Question: I have created with hist() function a mix of histogram and bar chart. Picture and code below.
And now I want to do something similar with ggplot2 or plotly, because I want to have such a plot in a shiny app as interactive plot. After many hours I don't found a solution how to do it.
On the x axis of my plot I have the temperature and on the y axis I have the sum of people which live in the range of the temperature. And above each bin I have also real sum of people for each bin. As it is possible that some people are multiple times listed in the same bins, therefor I also have the sum, let me say, of the "unique" people.
This how it looks with 'hist()'.

As always, any help is appreciated.
'''
# create df
mydf <- data.frame(
City.as.ID=c("Honefoss : Norwegen", "Honefoss : Norwegen", "Honefoss : Norwegen", "Honefoss : Norwegen", "Honefoss : Norwegen", "Honefoss : Norwegen",
"Jessheim : Norwegen","Jessheim : Norwegen", "Jessheim : Norwegen", "Jessheim : Norwegen", "Jessheim : Norwegen", "Jessheim : Norwegen",
"Hanko : Finnland","Hanko : Finnland","Hanko : Finnland","Hanko : Finnland","Hanko : Finnland", "Hanko : Finnland",
"Espoo : Finnland","Espoo : Finnland","Espoo : Finnland","Espoo : Finnland","Espoo : Finnland","Espoo : Finnland"),
peoplefreq=c(1,1,1,1,1,1,
3,3,3,3,3,3,
18,18,18,18,18,18,
2,2,2,2,2,2),
temperature=c(-4.93, -3.55, 0.82, 3.7, 10.18,13.41,
-1.92, -2.6, 2.19, 4.04, 10.75, 14.18,
-2.39, -2.54, 0.78, 2.39, 9.22, 13.41,
-2.86, -3.51, 0.12, 2.06, 9.16, 13.35),
row_id=c(1,2,3,4,5,6,7,8,9,10,11,12,13,14,15,16,17,18,19,20,21,22,23,24)
)
mydf
# sorting the temperature column
mydf <- mydf[order(mydf$temperature),]
mydf
# from here all the work for plot
mydata <- mydf
mx <- mydata$temperature
my <- mydata$peoplefreq
mc <- mydata$City.as.ID
# get the data from hist()
h <- hist(mydata$temperature, plot = FALSE)
# get the breakpionts
breaks <- data.frame(
"start"=h$breaks[-length(h$breaks)],
"end"=h$breaks[-1]
)
breaks
# sum up the y values within the x bins
sums_of_y_within_x_bins <- apply(breaks, MARGIN=1, FUN=function(x) { sum(my[ mx >= x[1] & mx < x[2] ]) })
sums_of_y_within_x_bins
# sums instead of frequency
h$counts <- sums_of_y_within_x_bins
# sum up the unique values of y within the x bins
# in between temperature -5 to 0 there are total 48 peoples but some of them are multiple times listed
# in real there are only 24 people
uniqvalues_of_y <- apply(breaks, MARGIN=1, FUN=function(x) {
newdata <- unique(subset(mydata, select = c(City.as.ID, peoplefreq)))
sum(newdata$peoplefreq[is.element(newdata$City.as.ID, as.vector(unique(mc[ mx >= x[1] & mx < x[2] ])))])
})
uniqvalues_of_y
uniqvalues_of_y <- as.character(uniqvalues_of_y)
# the final plot as a mix of histogram and bar chart
plot(h, labels = uniqvalues_of_y , ylab="Total sum of y", col="gray")
# some try
library(ggplot2)
#here it counts how many values are within the x bin but not the sum
ggplot(mydata, aes(x=mx, fill=my)) +
geom_histogram(breaks=c(-5,0,5,10,15), color="black")
'''
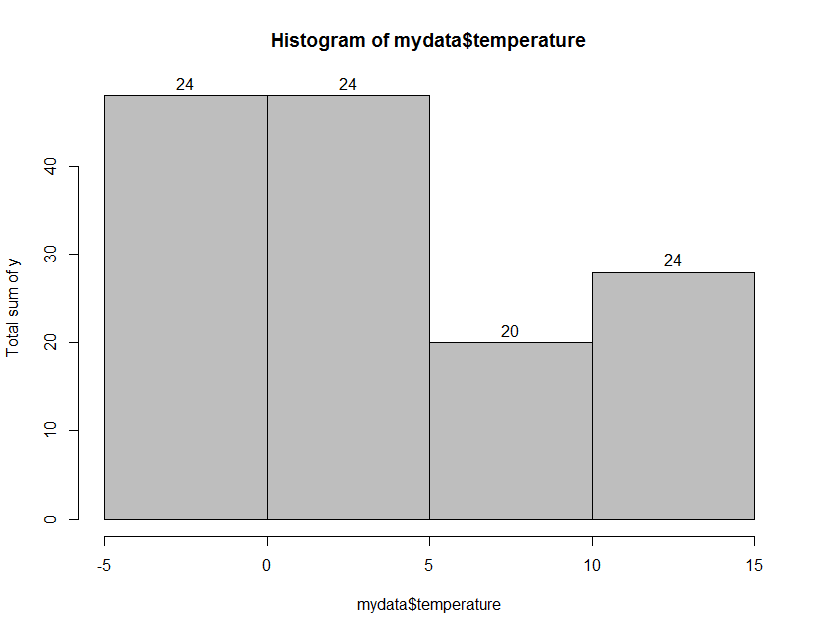
Answer: I think the graph isn't very clear and maybe you should have a different approach, but if you want to do this you can manually bin the data:
'''
library(dplyr)
library(ggplot2)
mydf %>%
mutate(temperature_group = cut(temperature, seq(-5, 15, by = 5))) %>%
group_by(temperature_group, City.as.ID) %>%
summarise(sum_peoplefreq = sum(peoplefreq), unique_people = first(peoplefreq)) %>%
summarise_at(vars(sum_peoplefreq, unique_people), "sum") %>%
ggplot(aes(x = temperature_group, y = sum_peoplefreq, label = unique_people)) +
geom_col(fill = "grey80", color = "black") +
geom_text(nudge_y = 2) +
theme_classic()
'''
<URL>